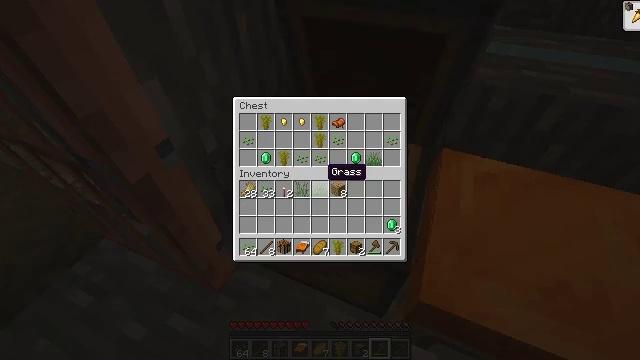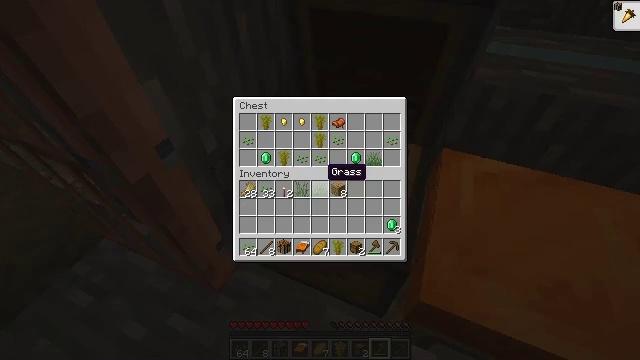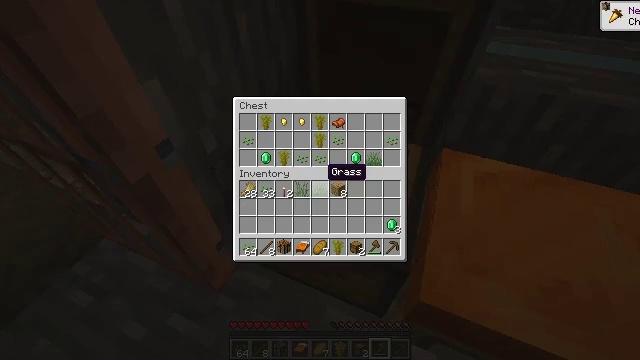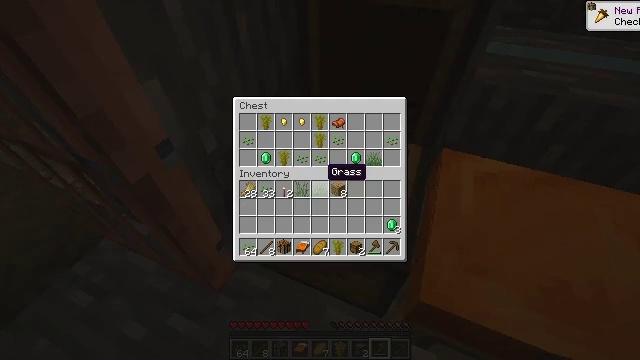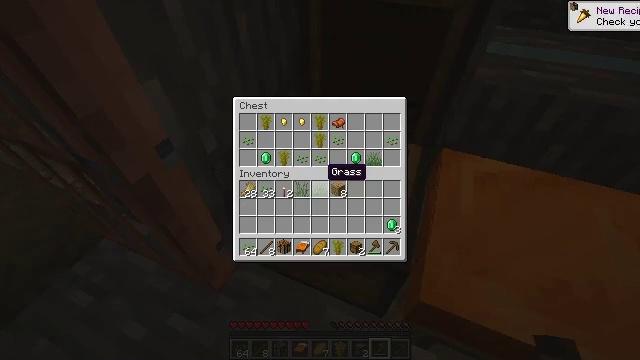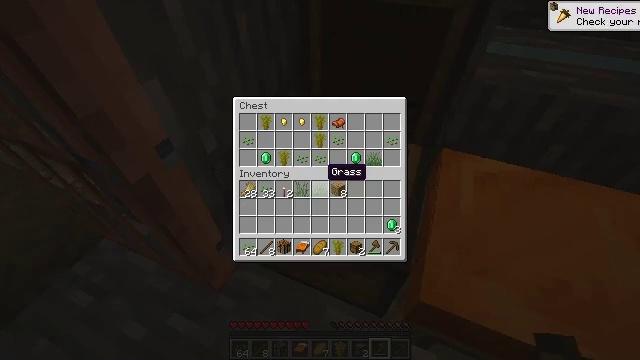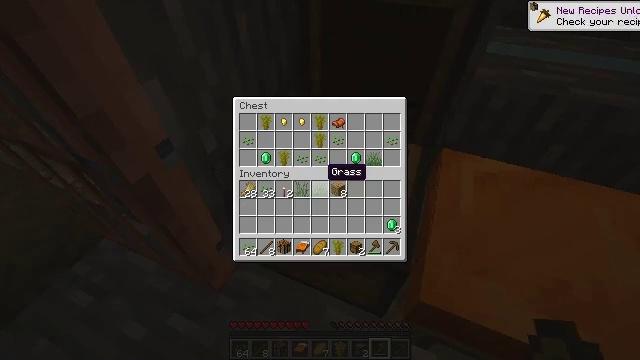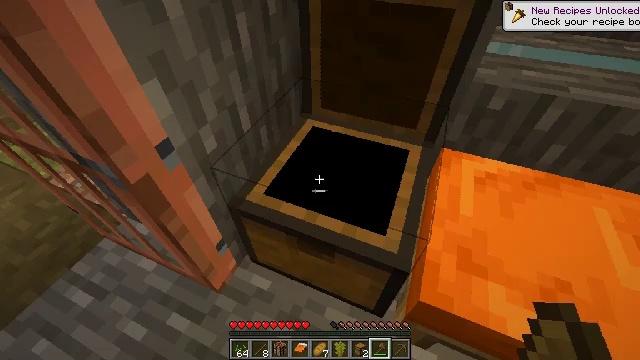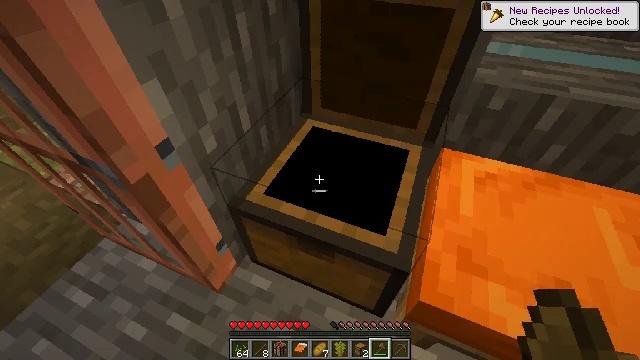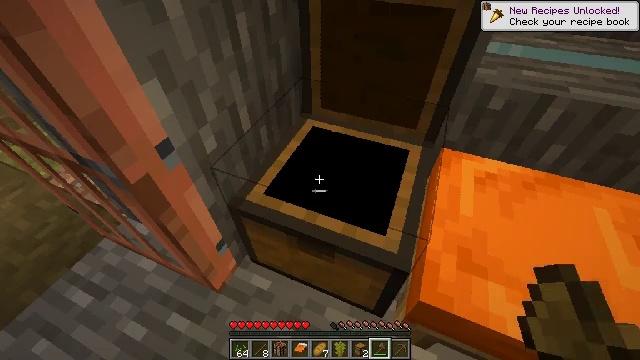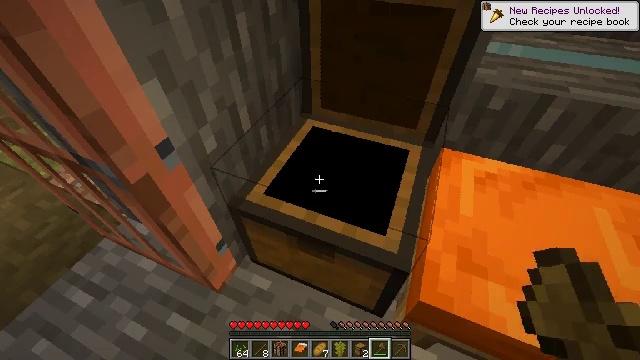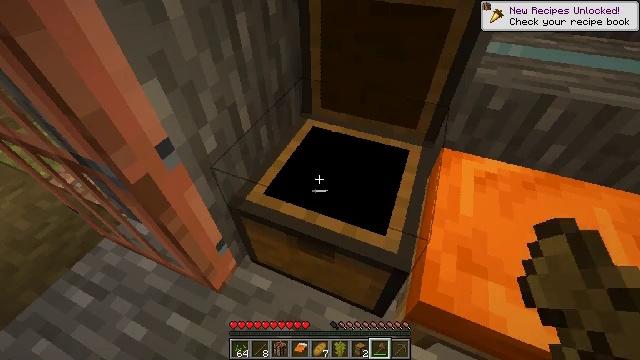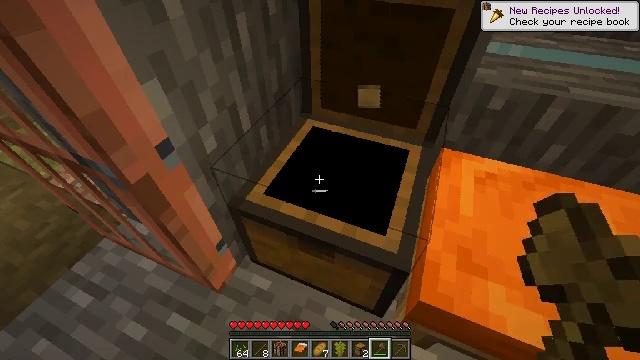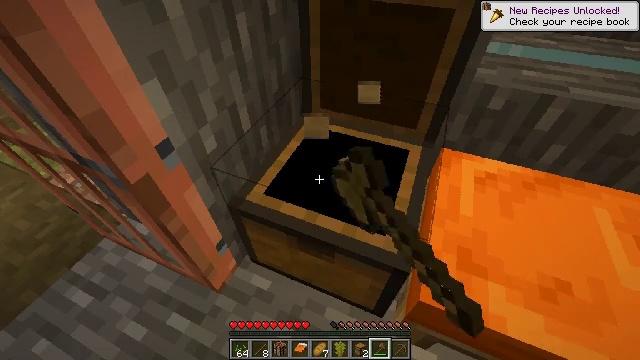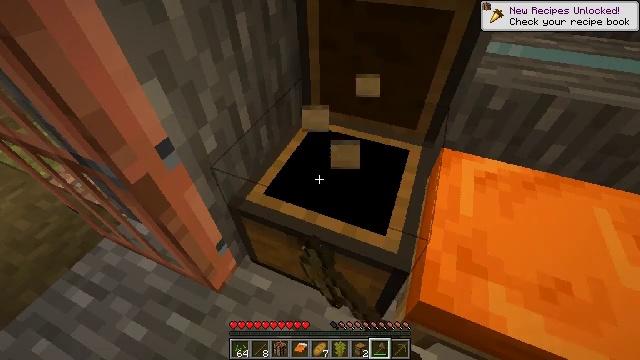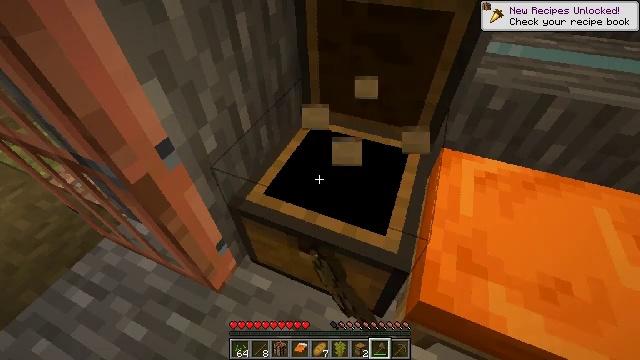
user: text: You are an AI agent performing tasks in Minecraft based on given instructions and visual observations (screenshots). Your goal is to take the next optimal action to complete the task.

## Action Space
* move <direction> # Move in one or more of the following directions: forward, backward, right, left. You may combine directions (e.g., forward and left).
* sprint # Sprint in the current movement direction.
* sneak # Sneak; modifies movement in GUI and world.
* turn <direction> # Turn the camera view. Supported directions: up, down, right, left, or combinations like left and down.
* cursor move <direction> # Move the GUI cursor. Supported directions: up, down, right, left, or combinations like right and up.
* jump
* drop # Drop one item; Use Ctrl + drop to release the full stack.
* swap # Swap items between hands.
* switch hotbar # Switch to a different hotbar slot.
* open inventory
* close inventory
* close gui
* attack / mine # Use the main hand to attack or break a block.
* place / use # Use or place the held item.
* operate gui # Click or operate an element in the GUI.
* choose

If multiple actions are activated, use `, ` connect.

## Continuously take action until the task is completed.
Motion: motion action
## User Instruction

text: Mine a chest to move it.
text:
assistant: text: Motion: no_op
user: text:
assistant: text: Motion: no_op
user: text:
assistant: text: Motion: no_op
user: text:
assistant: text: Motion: no_op
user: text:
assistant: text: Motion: no_op
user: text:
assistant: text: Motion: no_op
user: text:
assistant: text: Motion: no_op
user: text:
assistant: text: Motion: close gui
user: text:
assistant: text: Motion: open inventory
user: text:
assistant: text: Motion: no_op
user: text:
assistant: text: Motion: no_op
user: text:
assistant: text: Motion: attack / mine
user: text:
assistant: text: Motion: attack / mine
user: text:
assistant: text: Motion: attack / mine
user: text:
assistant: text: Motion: attack / mine
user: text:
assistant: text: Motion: attack / mine
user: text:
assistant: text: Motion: attack / mine
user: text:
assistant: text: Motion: attack / mine
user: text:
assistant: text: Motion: attack / mine
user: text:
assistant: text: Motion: attack / mine
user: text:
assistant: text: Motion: attack / mine
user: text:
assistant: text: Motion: attack / mine
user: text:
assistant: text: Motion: attack / mine
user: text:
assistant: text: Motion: attack / mine
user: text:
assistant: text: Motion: attack / mine
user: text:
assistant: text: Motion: attack / mine
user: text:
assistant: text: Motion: use / place
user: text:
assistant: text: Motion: use / place
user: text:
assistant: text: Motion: use / place
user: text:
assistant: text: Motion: no_op